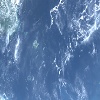
Label: water